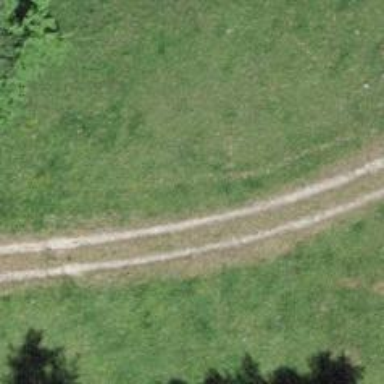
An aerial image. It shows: Track with grade 4 tracktype.